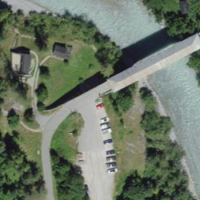
EUNIS habitat code: 43
Species observed at this site:
Lysandra coridon
Berberis vulgaris
Lampyris noctiluca
Cirsium arvense
Bombus sylvarum
Anthidium oblongatum
Arctium tomentosum